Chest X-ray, PA view. Patient: 71 years old, sex M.
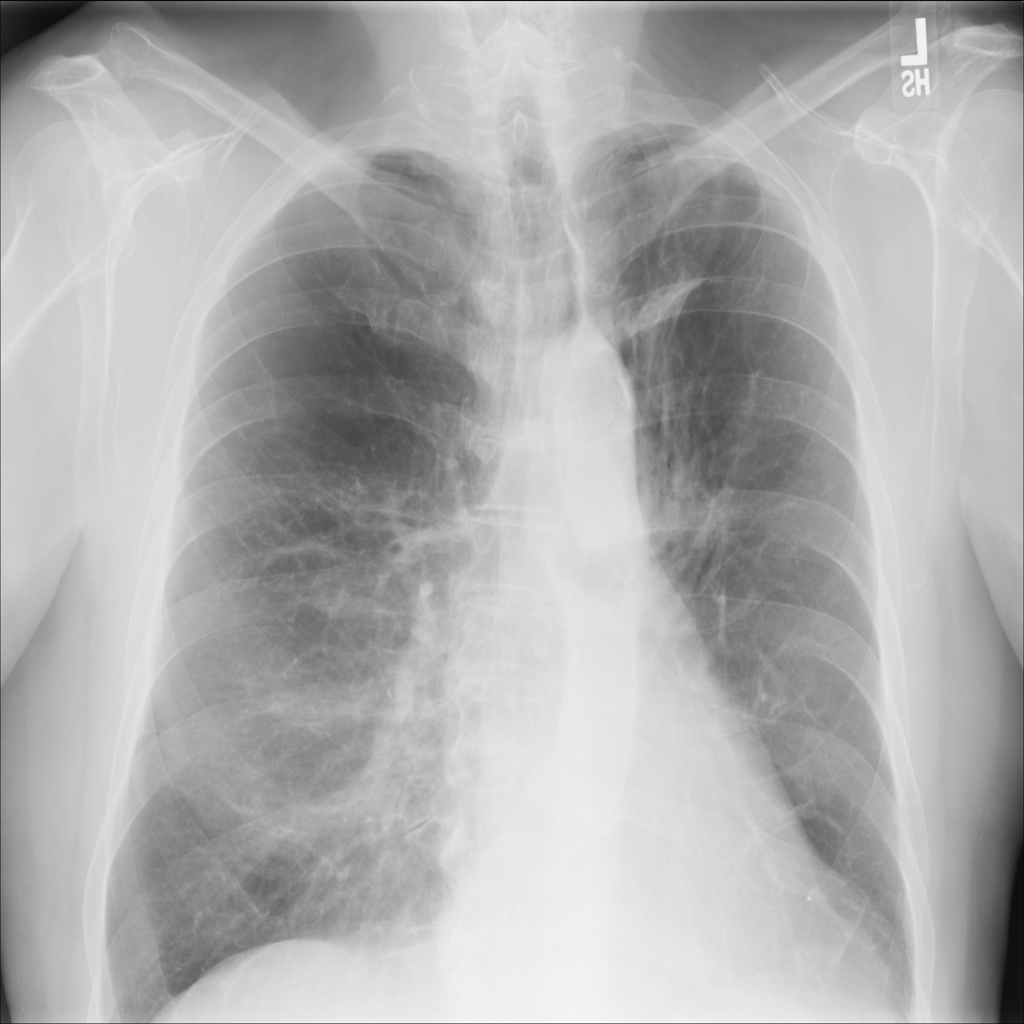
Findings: Fibrosis, Infiltration